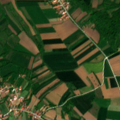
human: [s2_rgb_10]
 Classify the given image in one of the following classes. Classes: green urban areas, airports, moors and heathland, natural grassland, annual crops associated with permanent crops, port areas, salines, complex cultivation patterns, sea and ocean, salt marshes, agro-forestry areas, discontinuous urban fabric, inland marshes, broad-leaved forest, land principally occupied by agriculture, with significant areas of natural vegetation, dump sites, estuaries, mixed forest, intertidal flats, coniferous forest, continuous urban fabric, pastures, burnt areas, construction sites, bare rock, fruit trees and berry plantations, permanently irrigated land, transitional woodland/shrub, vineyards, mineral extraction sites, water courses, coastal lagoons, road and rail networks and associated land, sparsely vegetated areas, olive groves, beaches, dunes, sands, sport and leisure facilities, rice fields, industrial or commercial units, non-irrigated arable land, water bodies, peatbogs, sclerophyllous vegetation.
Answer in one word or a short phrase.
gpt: discontinuous urban fabric, non-irrigated arable land, complex cultivation patterns, land principally occupied by agriculture, with significant areas of natural vegetation, broad-leaved forest